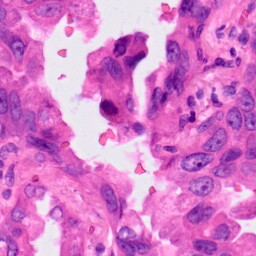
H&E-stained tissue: Lung